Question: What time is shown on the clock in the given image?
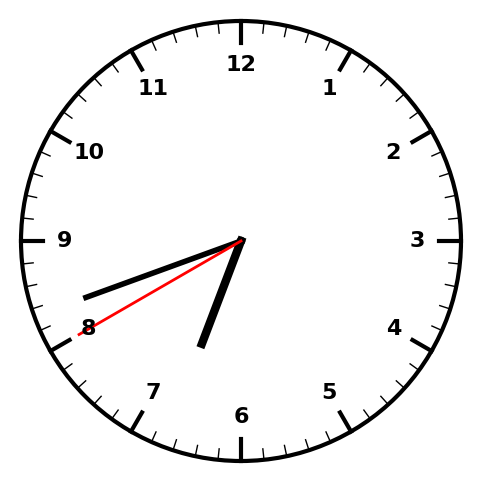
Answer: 06:41:40